Question: I am trying to do something similar to this: <URL>
<URL>
However with boxplots it seems that adding a series even to another X Axis makes the boxplots in the first axis "squish" together as if they were being added to the same axis
see code here: <URL> . Series 'third' is on Axis 1 but still affects the boxplots on Axis 0. Try toggling hide and show. You can see I added space between the two axis to make sure it wasnt the axis causing the effect
'''
chart.get('third').show()
'''
Use case: Series 'Observation1' and 'Observation2' are related datasets and the boxplots are drawn together. 'Observastions3' is an unrelated data set and should be drawn on the side in its own axis

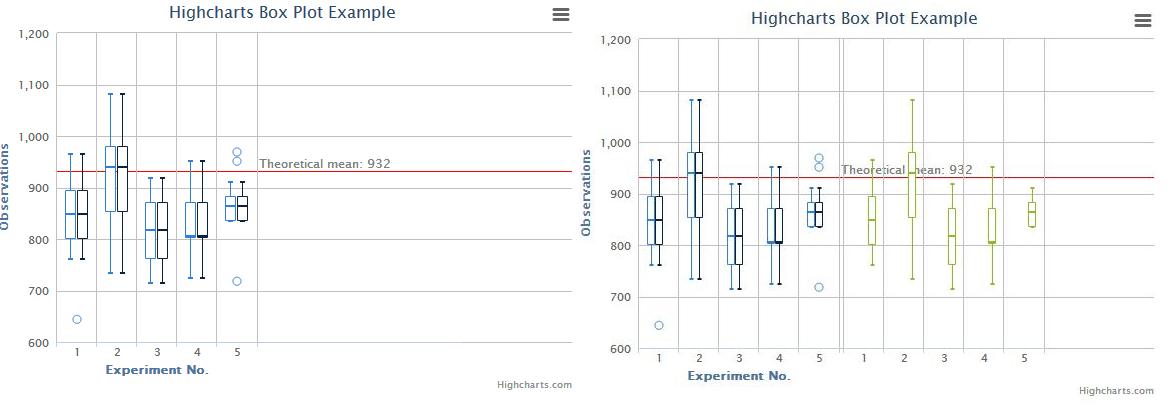
Answer: It's possible to achieve but require three things:
- 'grouping: false'- -
And live example: <URL>